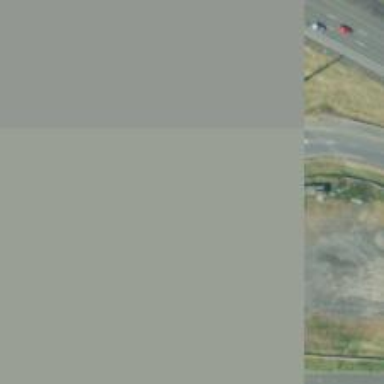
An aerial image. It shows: Traffic island located on footway.